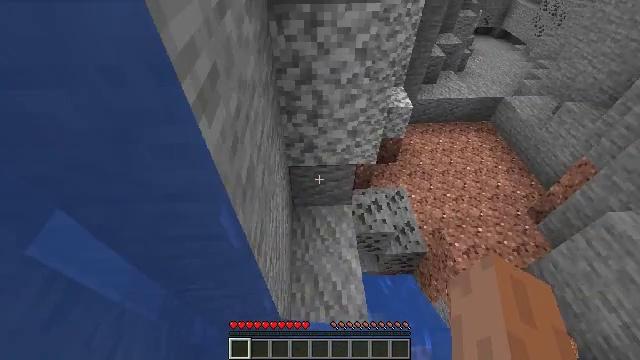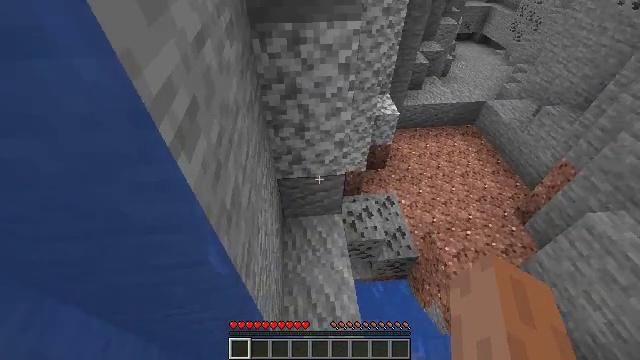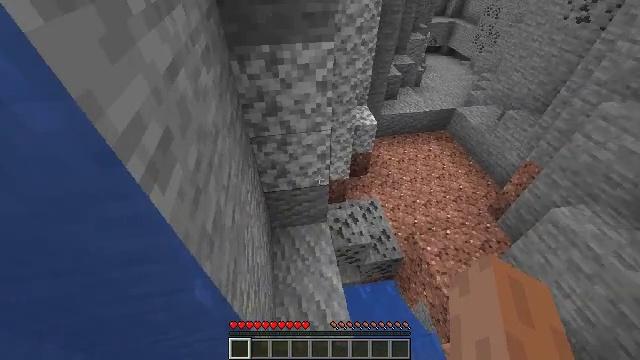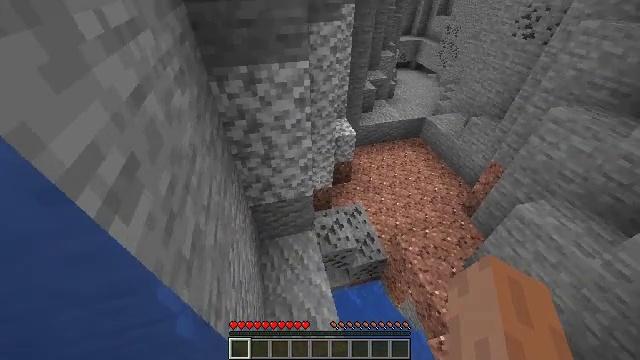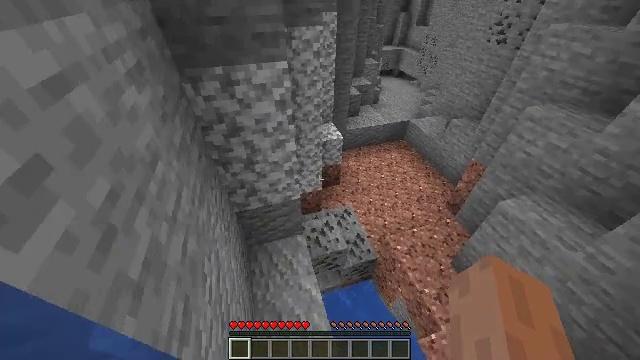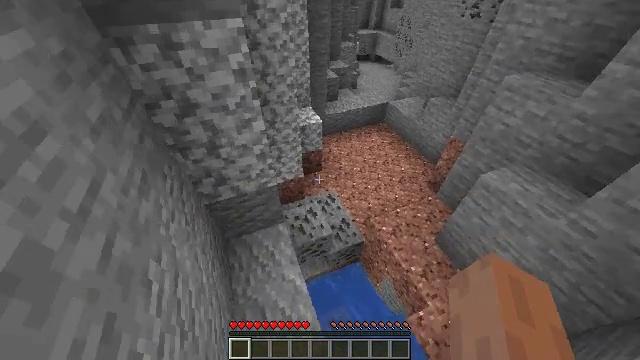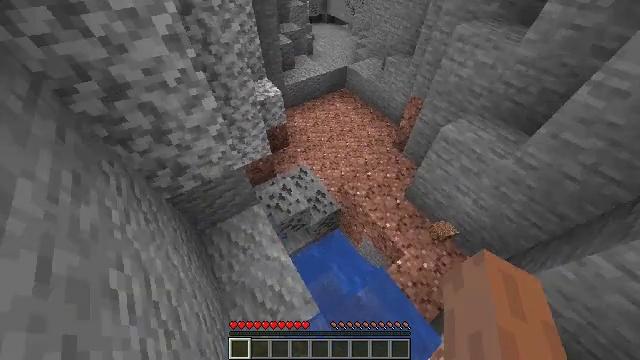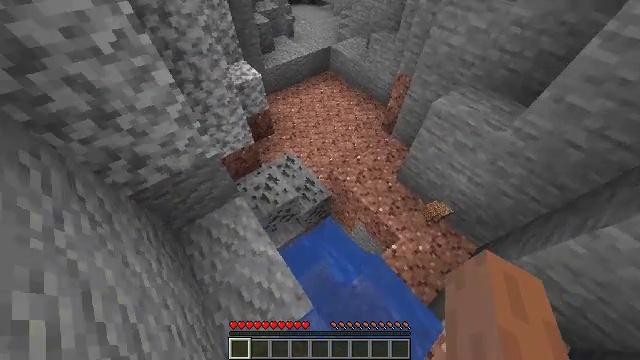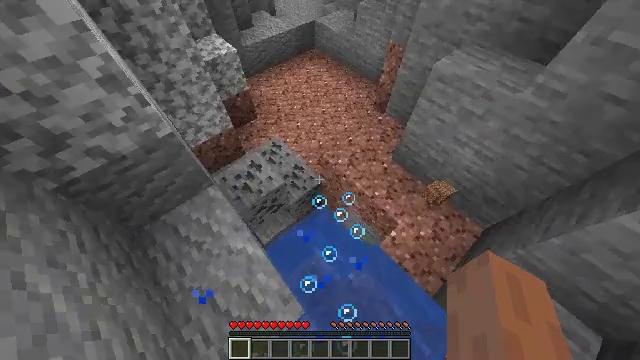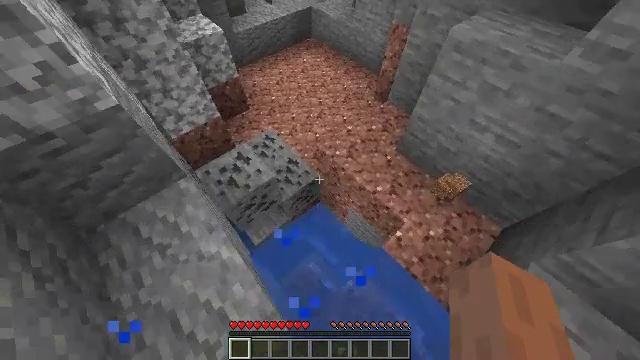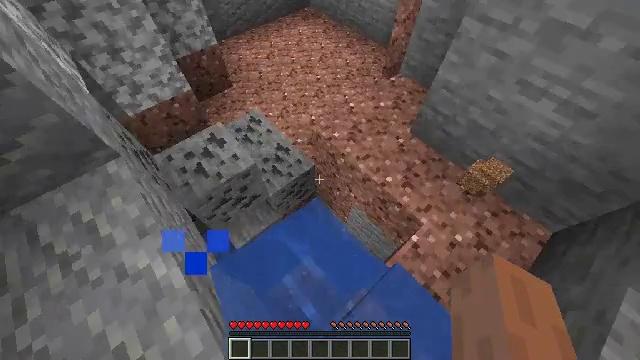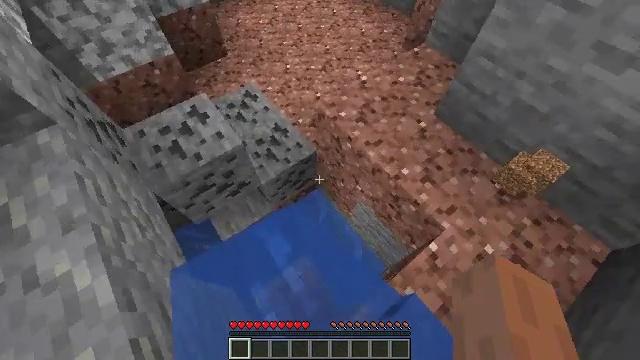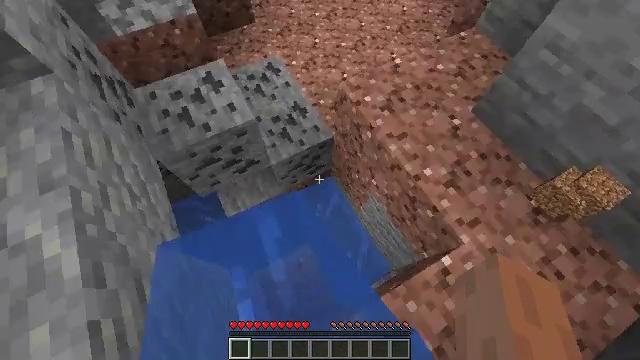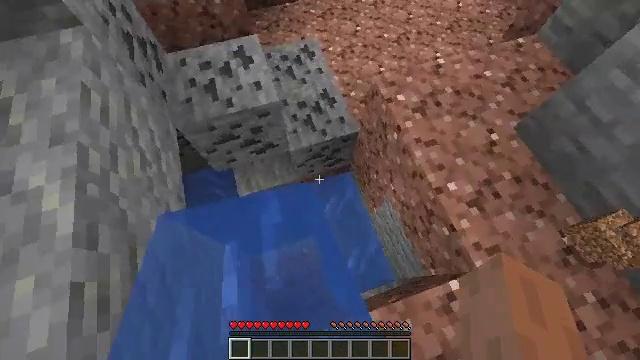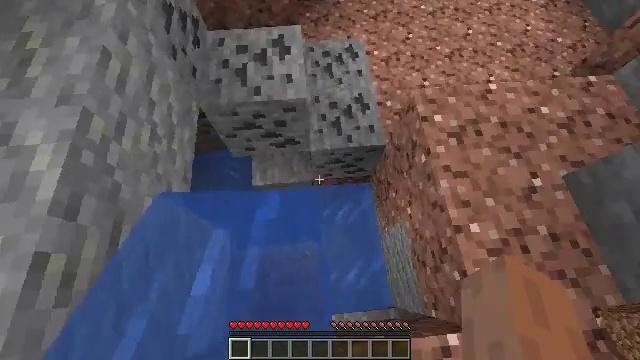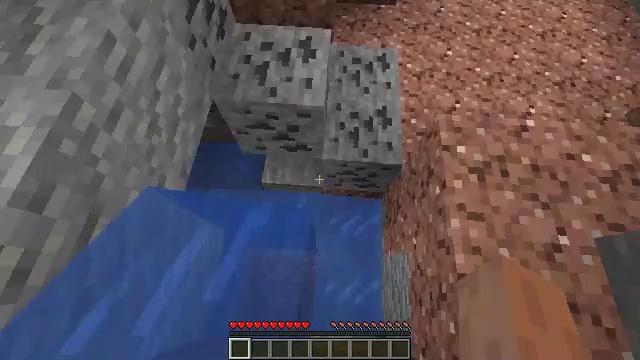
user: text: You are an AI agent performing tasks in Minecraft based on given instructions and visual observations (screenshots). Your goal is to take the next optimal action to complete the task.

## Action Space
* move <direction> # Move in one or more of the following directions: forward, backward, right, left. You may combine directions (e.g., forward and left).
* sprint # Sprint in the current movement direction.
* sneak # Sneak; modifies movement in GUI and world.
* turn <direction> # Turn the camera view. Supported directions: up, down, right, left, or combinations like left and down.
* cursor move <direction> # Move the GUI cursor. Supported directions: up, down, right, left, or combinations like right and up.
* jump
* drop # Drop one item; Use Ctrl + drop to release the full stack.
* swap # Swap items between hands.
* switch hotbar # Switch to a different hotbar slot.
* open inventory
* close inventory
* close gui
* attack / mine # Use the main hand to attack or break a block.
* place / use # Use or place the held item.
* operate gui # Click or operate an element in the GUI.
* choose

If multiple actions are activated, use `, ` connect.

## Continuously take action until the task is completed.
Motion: motion action
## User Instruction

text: Hunt the skeleton.
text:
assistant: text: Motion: move forward and move right, sprint, turn right and up, jump
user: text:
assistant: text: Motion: move forward and move right, sprint, turn right and up, jump
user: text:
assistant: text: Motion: move forward and move right, sprint, turn right and up, jump
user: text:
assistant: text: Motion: move forward and move right, sprint, turn right, jump
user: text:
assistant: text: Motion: move forward and move right, sprint, turn right and down, jump
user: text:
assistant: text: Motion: move forward and move right, sprint, turn right and down, jump
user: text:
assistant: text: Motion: move forward and move right, sprint, turn right and down, jump
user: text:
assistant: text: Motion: move forward and move right, sprint, turn right and down, jump
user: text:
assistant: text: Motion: move forward and move right, sprint, jump
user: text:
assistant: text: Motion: move forward and move right, sprint, jump
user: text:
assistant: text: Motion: move forward and move right, sprint, turn left and down, jump
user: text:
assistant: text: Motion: move forward and move right, sprint, turn left and down, jump
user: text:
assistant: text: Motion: move forward, sprint, turn left and down, jump
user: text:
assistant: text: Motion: move forward, sprint, turn left, jump
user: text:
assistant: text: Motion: move forward, sprint, turn left
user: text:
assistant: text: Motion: move forward, sprint, turn left and up
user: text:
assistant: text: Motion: move forward, sprint, turn left
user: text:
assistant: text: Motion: move forward, sprint, turn left and up
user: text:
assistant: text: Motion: move forward, sprint, turn left and up
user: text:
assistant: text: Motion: move forward, sprint, turn left
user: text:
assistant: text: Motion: move forward, sprint, turn left
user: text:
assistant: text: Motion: move forward, sprint, turn left and up
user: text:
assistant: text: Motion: move forward, sprint, turn left and up
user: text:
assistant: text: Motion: move forward, sprint
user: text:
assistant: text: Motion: move forward, sprint
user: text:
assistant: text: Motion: move forward, sprint
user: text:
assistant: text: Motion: move forward, sprint, turn left
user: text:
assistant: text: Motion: move forward, sprint, turn left
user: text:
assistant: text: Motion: move forward, sprint, turn left and down
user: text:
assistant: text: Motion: move forward, sprint, turn left